Question: I would like to achieve the following placement:
Two different texts (in block) floating / inline next to image. (Everything inside div).
I have been trying with different display settings (block + inline for text etc.) but it is still not working.

'''
<div class="res">
<img src="<?php echo 'img/'.$row["sType"].'.png';?>"/>
<span>TITLEe</span>
<span>Description</span>
</div>
'''
'''
.res {
height:60px;
background-color:yellow;
border-bottom:1px solid black;
text-align:left;
}
.res img {
margin-top:8.5px;
margin-left:5px;
display:inline
}
.res span {
display:block;
}
'''
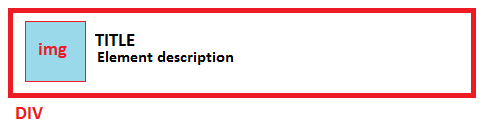
Answer: '''
.content {
width: 400px;
border: 4px solid red;
padding: 20px;
overflow: hidden;
}
.content img {
margin-right: 15px;
float: left;
}
.content h3,
.content p{
margin-left: 15px;
display: block;
margin: 2px 0 0 0;
}
'''
'''
<div class="content">
<img src="http://cdn4.iconfinder.com/data/icons/socialmediaicons_v120/48/google.png"/ alt="" >
<h3>Title</h3>
<p>Some Description</p>
</div>
'''